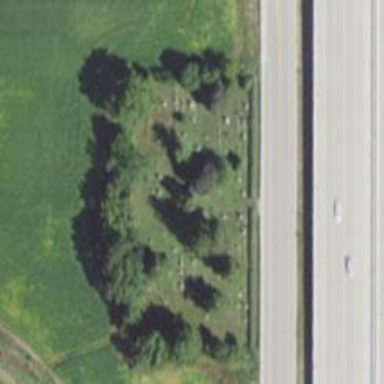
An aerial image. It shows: Cemetery.